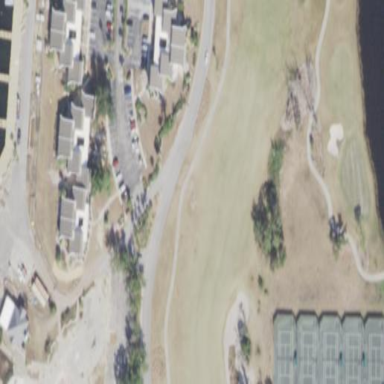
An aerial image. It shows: Golf course surrounded by greenery.